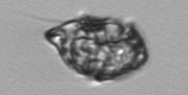
Label: Proterythropsis